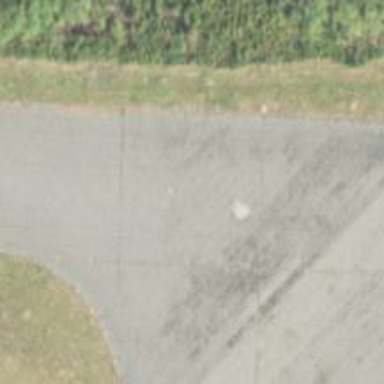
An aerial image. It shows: Runway surface made of asphalt at airport.